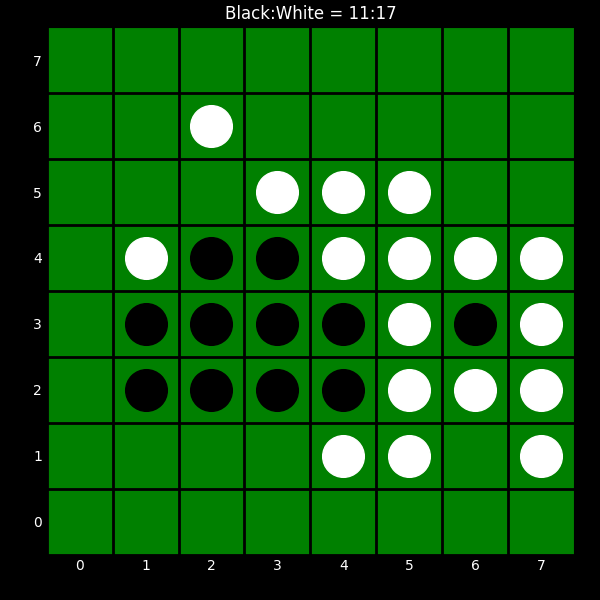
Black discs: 11
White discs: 17